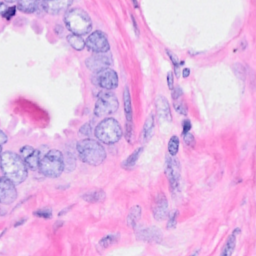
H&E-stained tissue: Breast